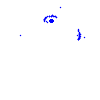
Particle: proton